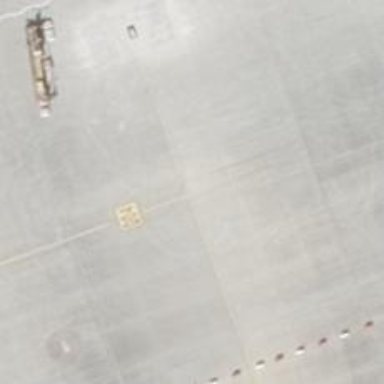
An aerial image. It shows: Parking position at the airport on concrete surface.